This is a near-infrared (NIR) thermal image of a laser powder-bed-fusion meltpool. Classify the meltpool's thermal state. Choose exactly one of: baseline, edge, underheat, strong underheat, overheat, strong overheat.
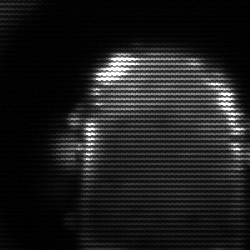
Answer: baseline